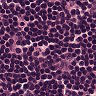
Metastatic tissue present: no